Question:
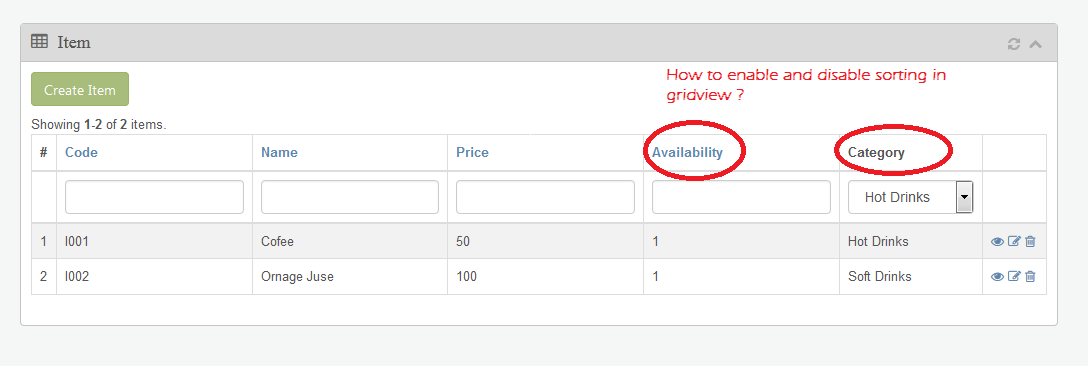
Answer: You can customize columns sort in your 'DataProvider'. For example if you use 'ActiveDataProvider' in your 'GridView' you can indicate sort-able columns like below:
'''
$dataProvider = new ActiveDataProvider([
'query' => Model::find(),
'sort' => ['attributes' => ['column1','column2']]
]);
'''
In above example, only 'column1' and 'column2' are sort-able.
You can also disable sorting for all columns like below:
'''
'sort' =>false
'''
It is suggested to take a look at 'Yii2''s official document : <URL> As it defines it:
>
When data needs to be sorted according to one or several attributes, we can use Sort to represent the sorting information and generate appropriate hyperlinks that can lead to sort actions.